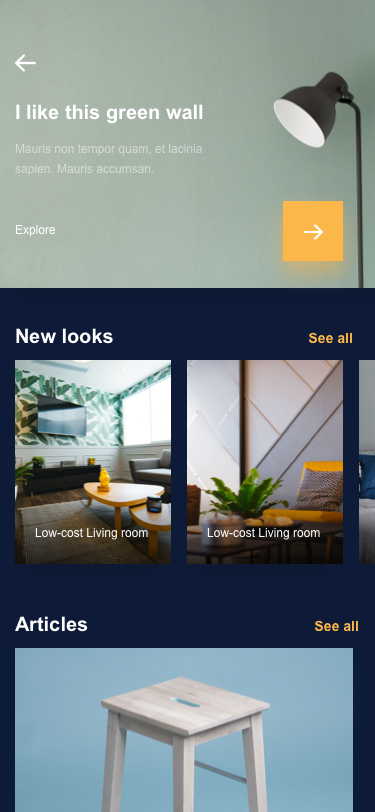
Text in this UI design:
New looks
Articles
Explore
I like this green wall
Mauris non tempor quam, et lacinia sapien. Mauris accumsan.
See all
See all
Low-cost Living room
Low-cost Living room